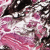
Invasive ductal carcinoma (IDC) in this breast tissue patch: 0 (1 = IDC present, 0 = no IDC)